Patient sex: F
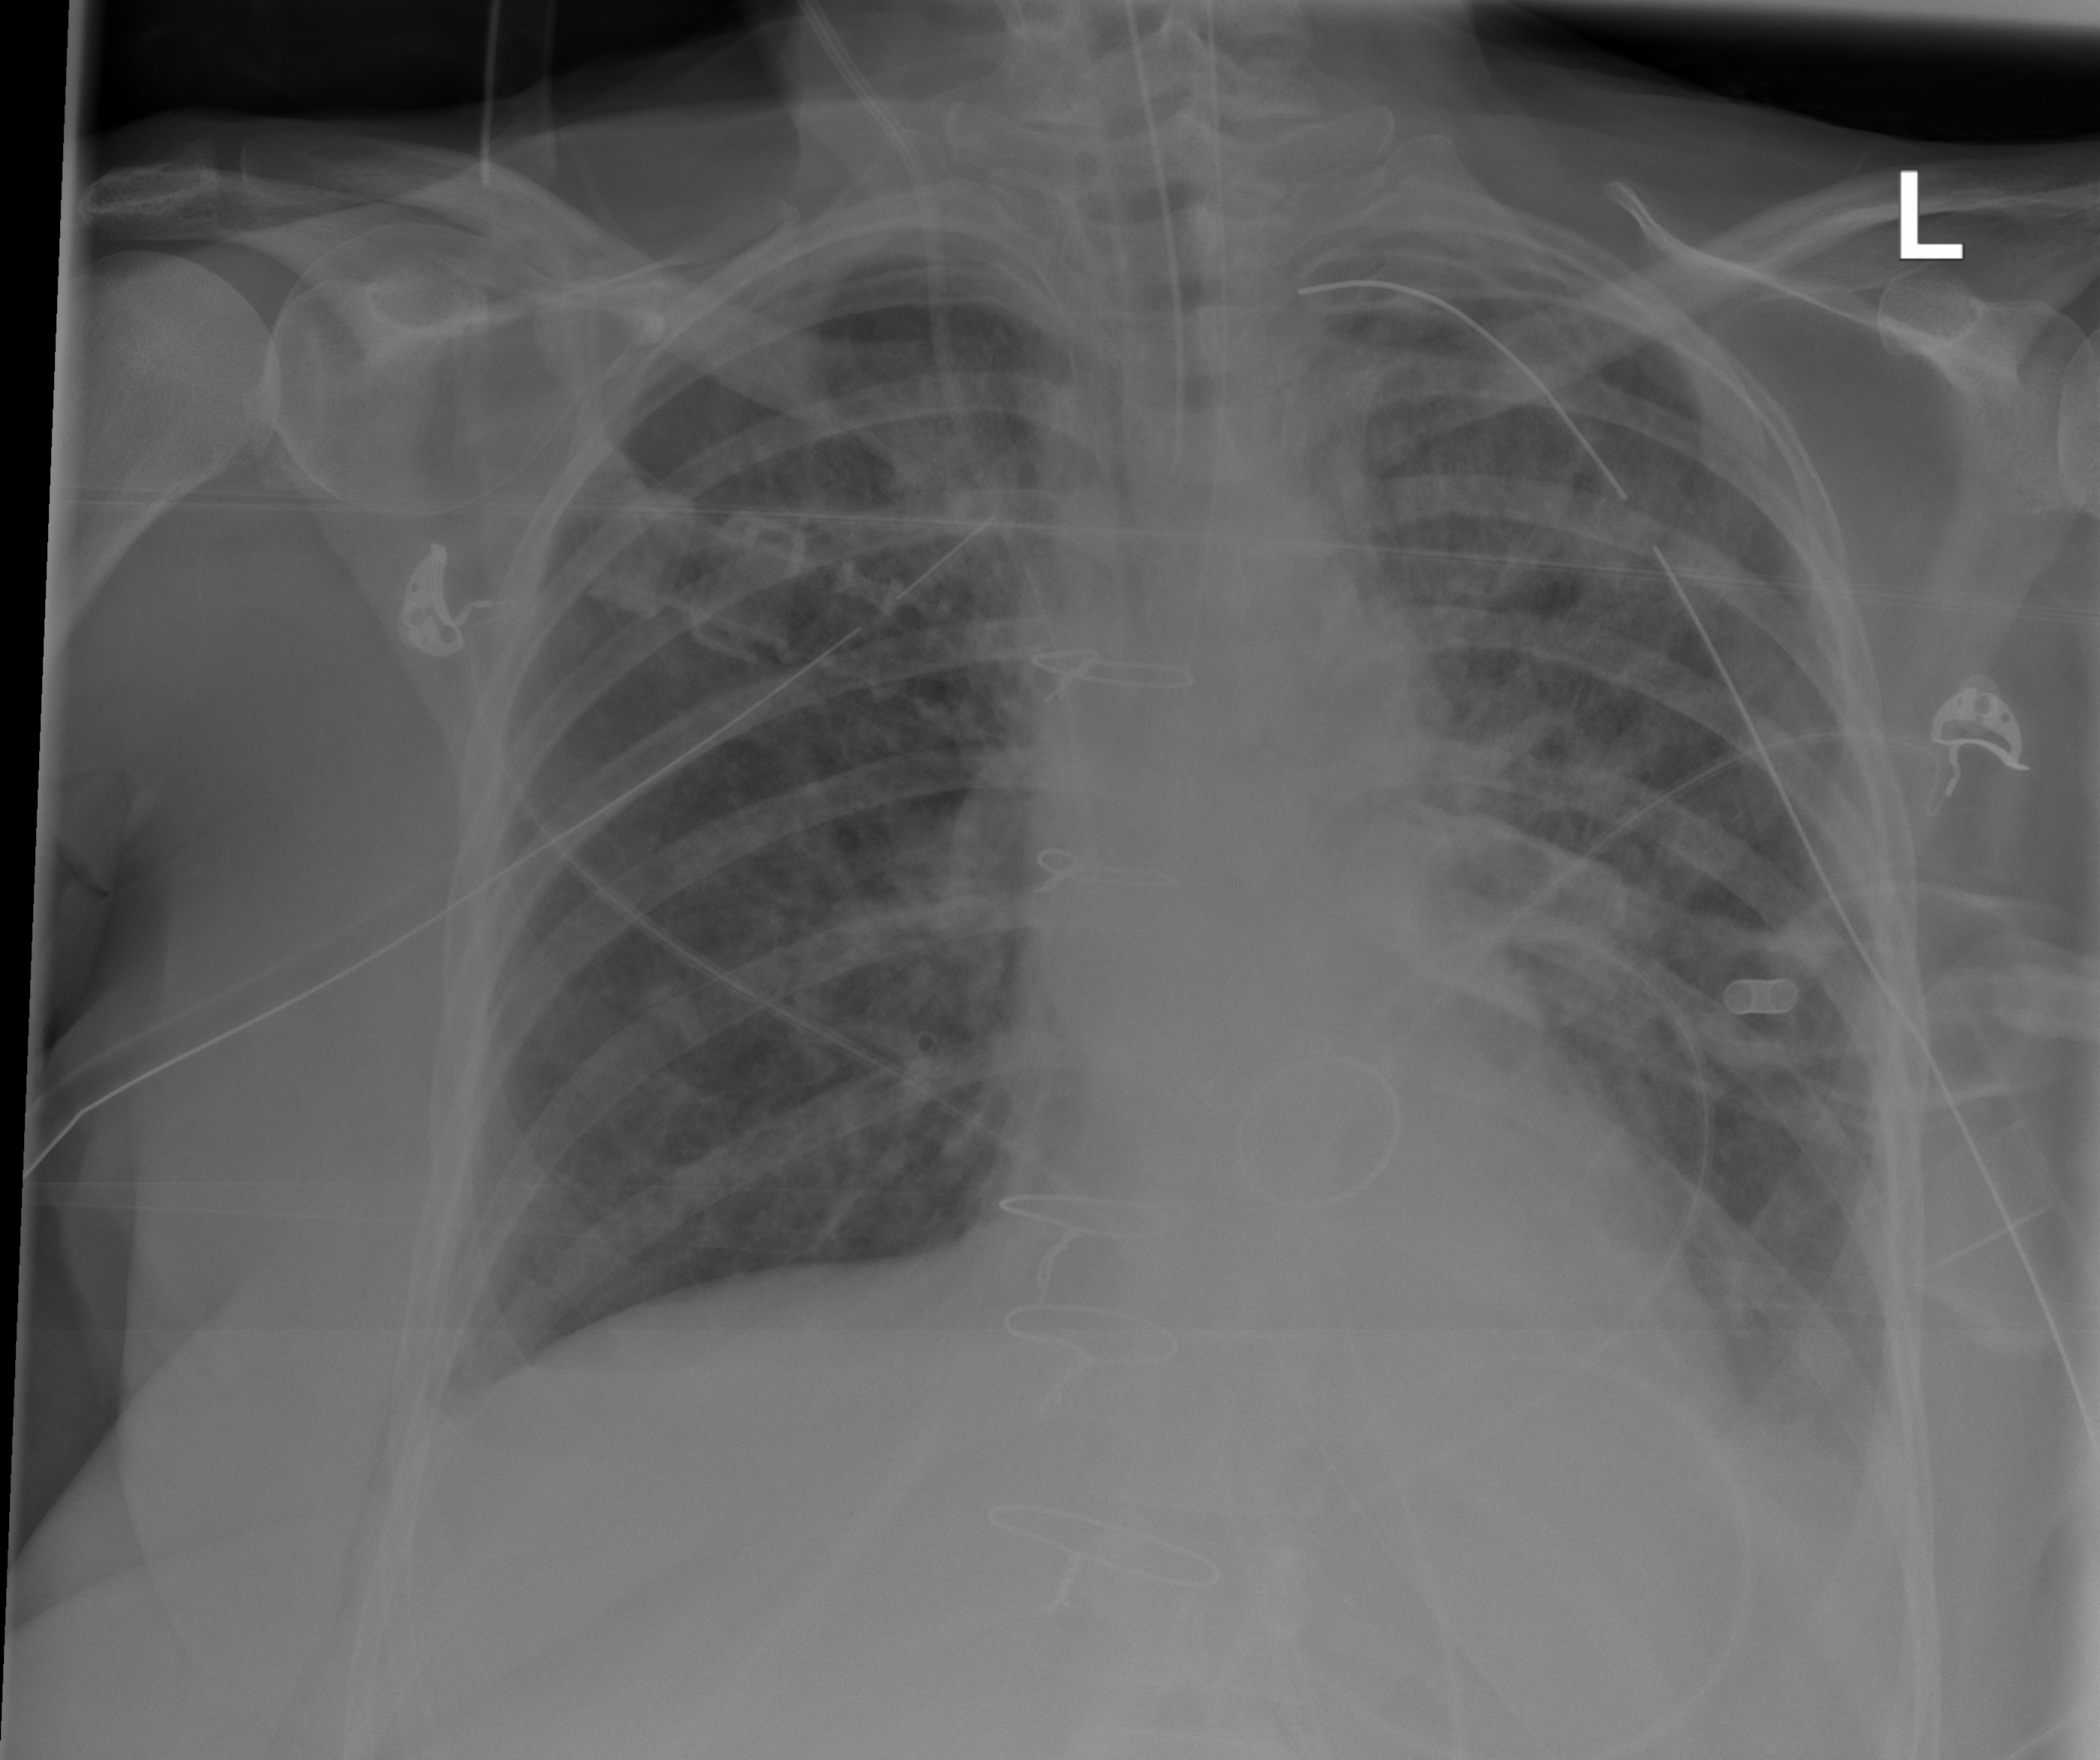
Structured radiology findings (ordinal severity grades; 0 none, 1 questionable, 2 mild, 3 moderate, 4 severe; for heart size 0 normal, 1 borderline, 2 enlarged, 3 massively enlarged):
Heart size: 0
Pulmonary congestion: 2
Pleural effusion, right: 2
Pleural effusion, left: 2
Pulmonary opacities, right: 0
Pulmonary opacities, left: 2
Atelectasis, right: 2
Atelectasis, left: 2